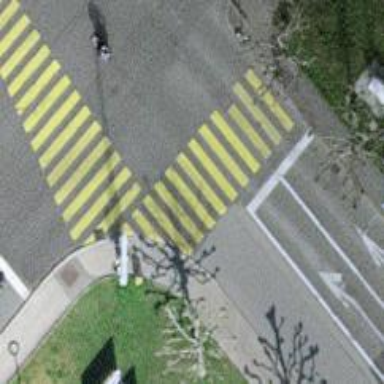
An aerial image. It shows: Road crossing with traffic signals.